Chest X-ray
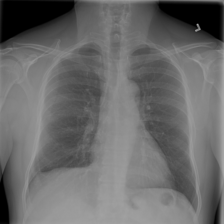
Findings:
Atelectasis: negative
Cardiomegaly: negative
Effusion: negative
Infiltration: negative
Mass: negative
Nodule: negative
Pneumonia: negative
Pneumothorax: negative
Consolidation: negative
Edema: negative
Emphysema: negative
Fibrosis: negative
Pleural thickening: negative
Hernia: negative